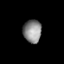
Tissue: lung
Cell type: Epithelial cells
Senescence score: 0.2037
Nuclear area (px): 410
Mean DAPI intensity: 138.2